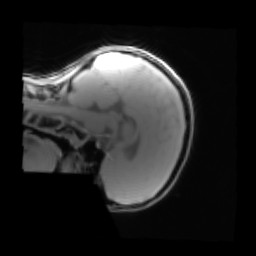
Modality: PDw
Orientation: sagittal
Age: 11
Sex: male
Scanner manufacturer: siemens
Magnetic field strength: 3 T
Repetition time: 0.25 s
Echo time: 0.00103 s